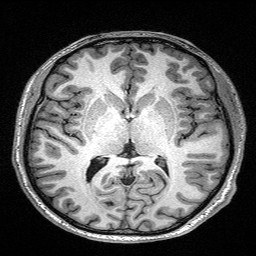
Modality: T1w
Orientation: coronal
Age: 24
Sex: male
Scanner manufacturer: siemens
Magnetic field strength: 3 T
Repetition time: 2.4 s
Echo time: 0.03 s